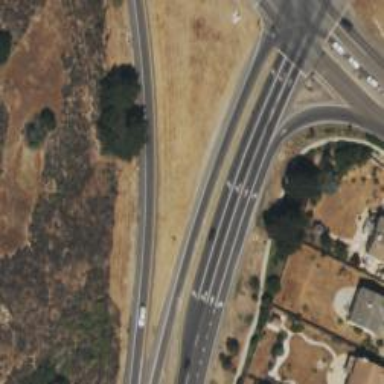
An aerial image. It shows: Asphalt road designated as trunk highway.